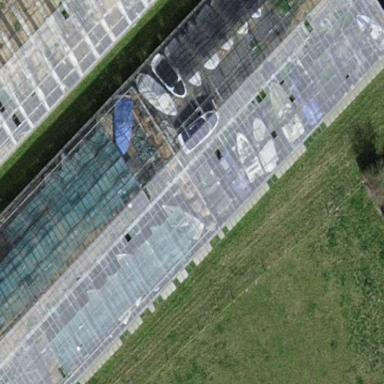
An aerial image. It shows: Greenhouse.